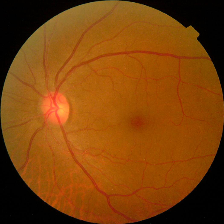
Diabetic retinopathy grade: No DR